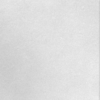
Label: dusty